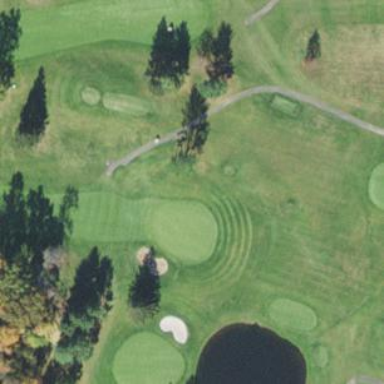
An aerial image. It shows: Golf hole.